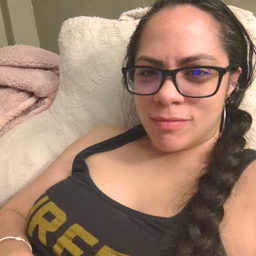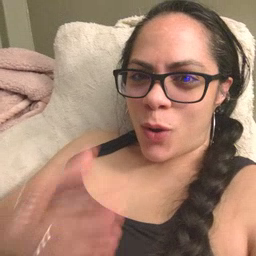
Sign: wolf